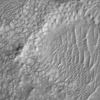
Label: not_dusty